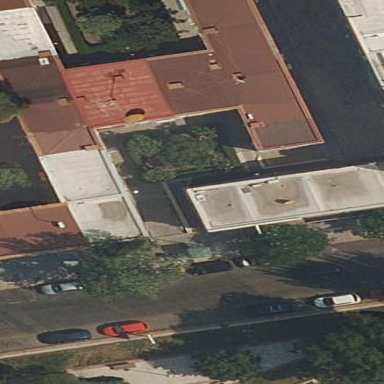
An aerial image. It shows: Commercial building.